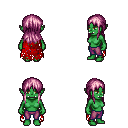
a pixel art fantasy rpg character, female body template, orc, green skin, red tattered cape, magenta pants, pink unkempt hairstyle, four views (front, back, left, right), 2x2 character sprite sheet, small pixel art, hard edges, no anti-aliasing